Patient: sex F, age 64
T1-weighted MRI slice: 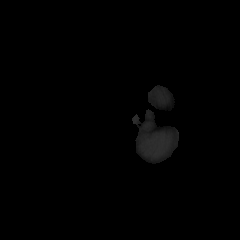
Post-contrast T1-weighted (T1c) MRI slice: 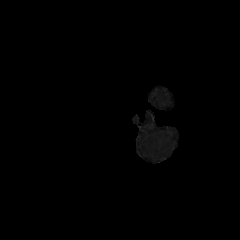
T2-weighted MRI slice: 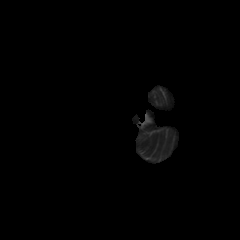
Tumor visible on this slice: no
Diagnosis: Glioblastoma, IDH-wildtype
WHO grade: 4